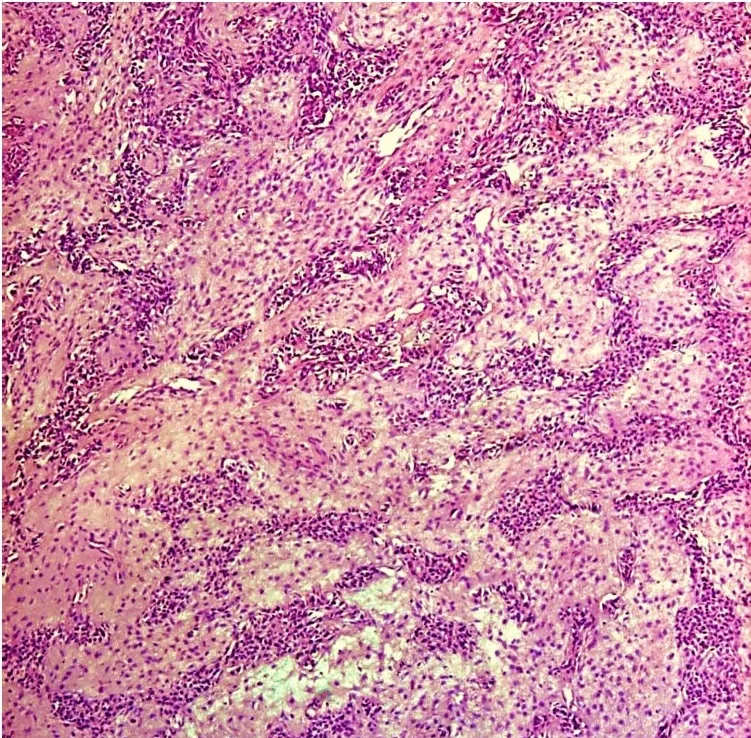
Pleomorphic adenoma shows alternating.
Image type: pathology (h&e)